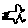
Label: bird